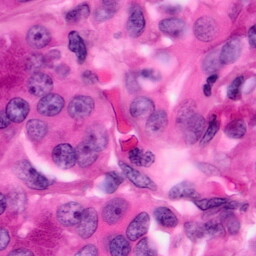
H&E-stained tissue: Pancreatic